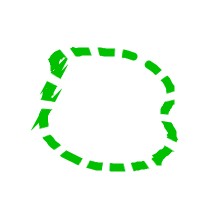
Shape: circle